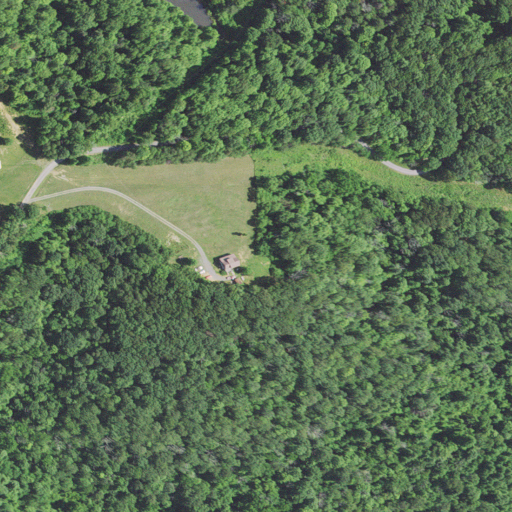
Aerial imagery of ridge(s) in West Virginia named River Ridge containing deciduous forest, open development, pasture, grassland, low intensity development, medium intensity development, and mixed forest